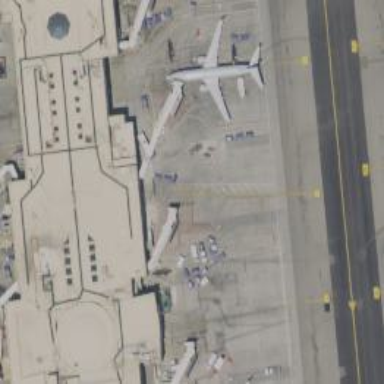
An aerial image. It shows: Airport gate.